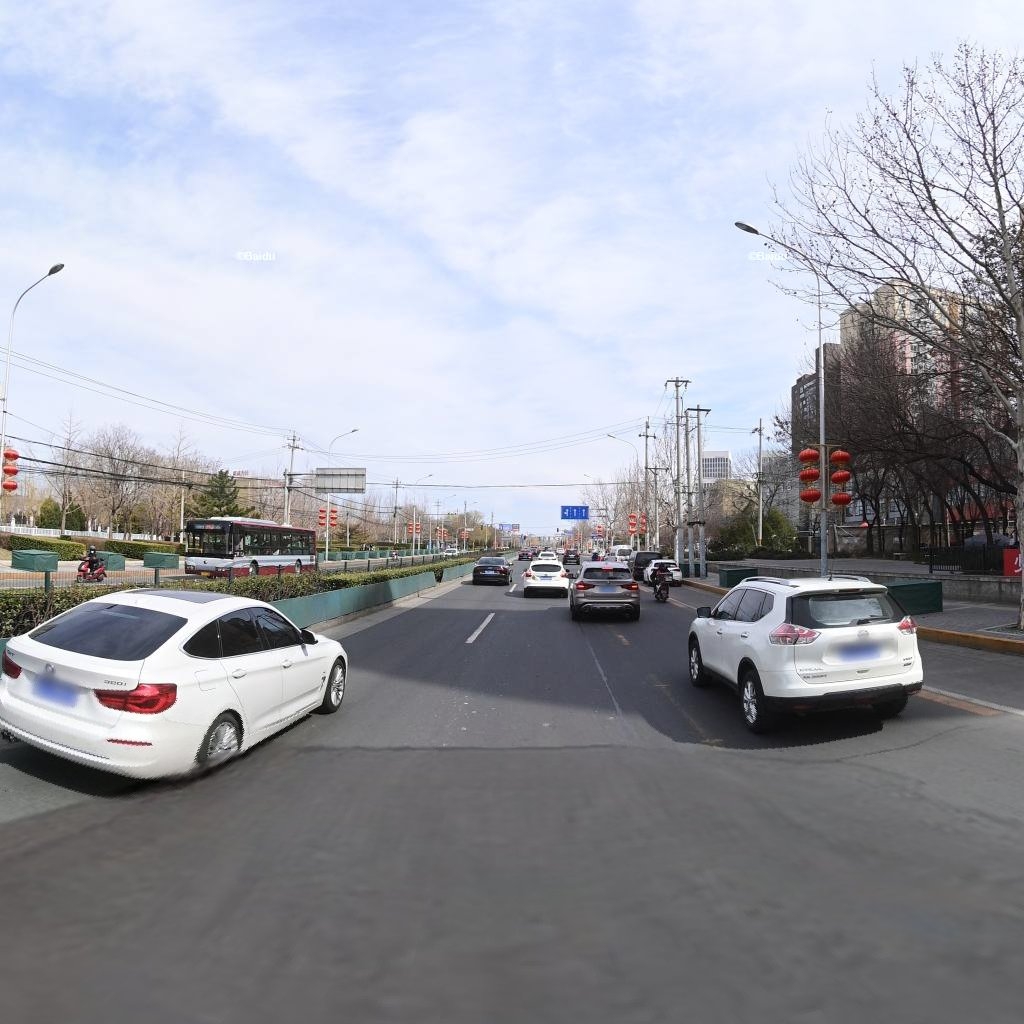
Region: Chaoyang
Road damage annotations: transverse patch, longitudinal patch